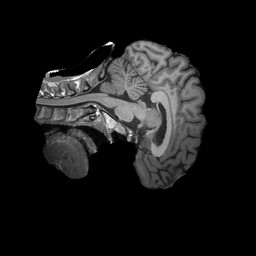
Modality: T1w
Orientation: sagittal
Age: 21
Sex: male
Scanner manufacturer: siemens
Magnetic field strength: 3 T
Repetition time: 2.3 s
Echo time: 0.00232 s